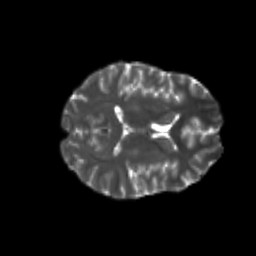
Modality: T2w
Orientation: axial
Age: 22
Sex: female
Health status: healthy
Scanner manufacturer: philips
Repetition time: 7.393 s
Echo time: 0.08599 s